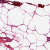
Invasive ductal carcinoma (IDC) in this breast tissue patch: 0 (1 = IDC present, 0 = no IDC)